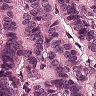
Metastatic tissue present: yes